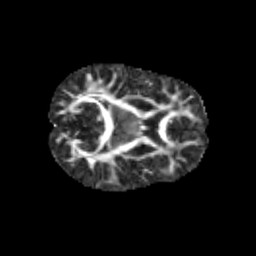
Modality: FA
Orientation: axial
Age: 9
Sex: male
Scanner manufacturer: siemens
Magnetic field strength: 3 T
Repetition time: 3.8 s
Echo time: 0.07 s